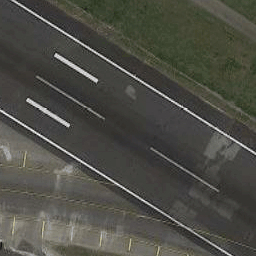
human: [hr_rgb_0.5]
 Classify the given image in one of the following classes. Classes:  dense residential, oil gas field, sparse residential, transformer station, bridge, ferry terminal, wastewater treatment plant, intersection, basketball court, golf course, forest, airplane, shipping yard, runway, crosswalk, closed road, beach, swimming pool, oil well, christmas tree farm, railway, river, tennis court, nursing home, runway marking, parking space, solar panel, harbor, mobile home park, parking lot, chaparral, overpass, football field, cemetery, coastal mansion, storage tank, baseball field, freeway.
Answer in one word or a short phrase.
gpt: runway